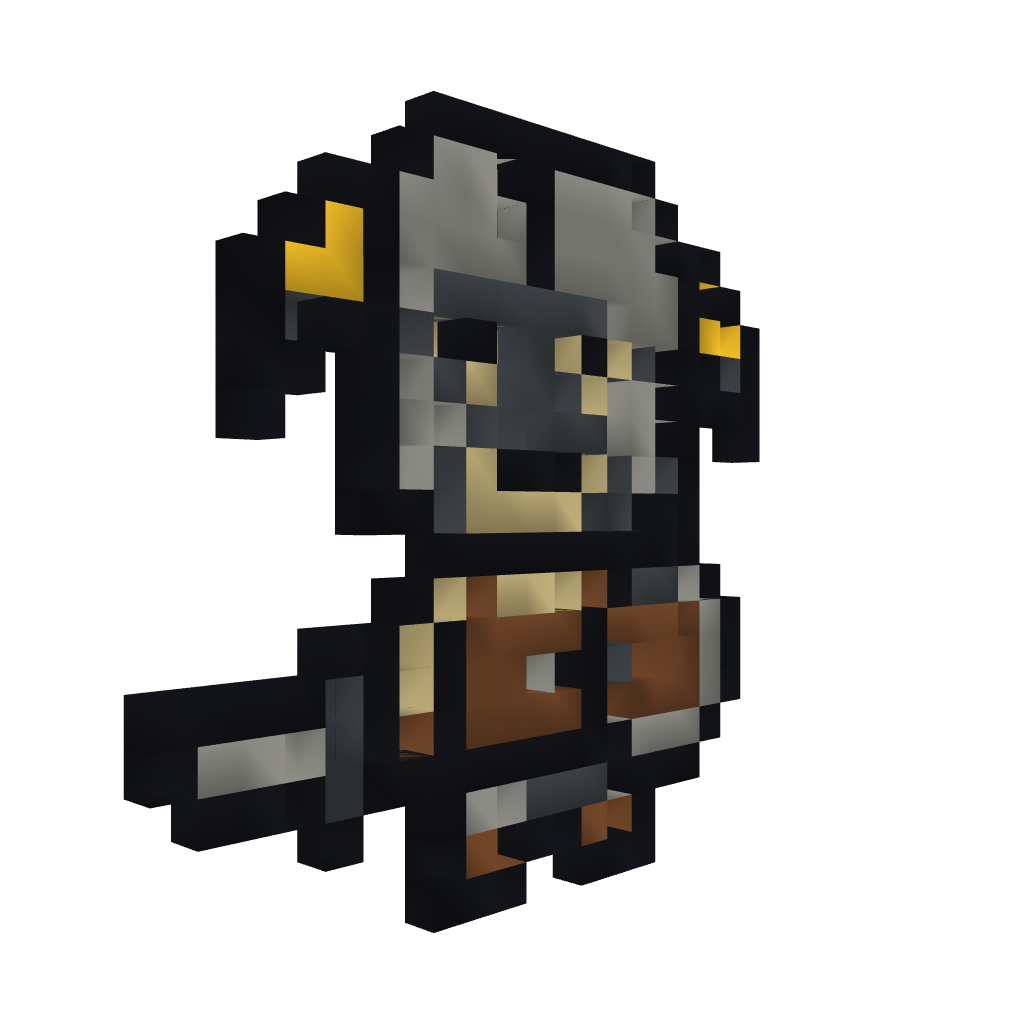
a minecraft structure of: Man Its A Viking